Question:
I have the above tables in a database I'm designing right now, in MySQL. The primary purpose of the database is to create Bill Of Materials for a database and enforce revision control on these Bill Of Materials.
The Parts table follows Single Table Inheritance and has 3 different types of parts: Connectors, Terminals, Seals.
Brief Description Each Type
: These are automotive grade connectors used in the manufacturing of automotive wiring harnesses.
: A connector has crimped wires inserted into it. A Terminal is crimped onto a wire in order to create a solder-less joint. These terminals then mate with their counterparts when the connecter is mated with it's counterpart in a vehicle.
: These are special type of seals that are inserted onto the the wire in order to prevent water/dust getting through to the interconnection.
A connector can be used with multiple types of terminal and a terminal can also be used with multiple types of connectors.
The relationship between a connector and a seal is similar. A seal and terminal have no relationship.
What I'm aiming for:
1. If the user is browsing some part, I would like the view to show all it's related/associated parts. For instance, if Connector id 1 can be used with 5 different types of terminals, I would like all these terminals be shown in the view.
2. Similarly, when Terminal is being viewed, I would like all the different connectors that it can be used with shown as well.
3. Furthermore, a Connector can have substitute parts and I would like to relate that as well. This is a one-to-many relationship as a connector can have multiple substitutes.
4. And finally, a Connector can have multiple counter-parts and I would like these to be related as well.
I'm new to database design and I'm having trouble seeing the forest through the trees. Personally, I think I should ditch the Single Table idea and go with separate tables for Connectors, Seals and Terminals and draw up relationships between them.
That still answer how I can show substitutes and counter-part connectors.
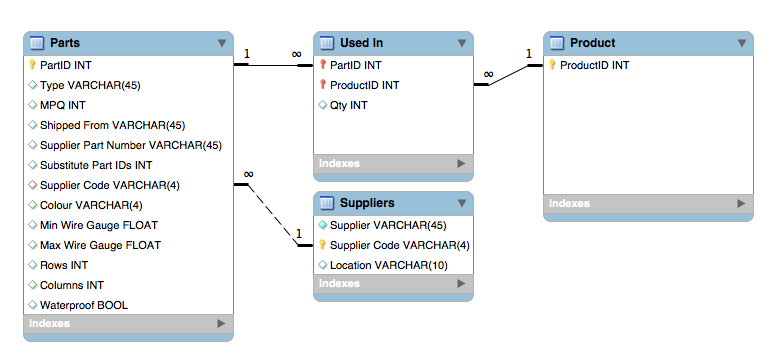
Answer: If you are looking for an alternative to single table inheritance, look up class table inheritance. In your case, this would mean four tables in place of parts: Parts, Connectors, Seals, and Terminals. If each of the last three tables use shared primary key off of the parts table, you'll enforce the 1-to-1 nature of the "is-a" relationship, but not the mutually exclusive feature.
More to the point, you have not modelled the relationships between parts and other parts that you outlined in your verbal description. Those relationships may be inherent in the BOMS you create, but they aren't obvious here. If you model those relationships, will it make the database more functional? I don't know, offhand.
If you are having trouble seeing the forest for the trees, it may be that you are trying to design the solution without having analyzed the problem. I have found it handy to analyze the subject matter using the ER model. This breaks the subject matter down into entities, relationships, and attributes, but doesn't say anything about table design. Hint: your model is a relational model, not an ER model, even though you use ER diagramming conventions. Again, in my experience, once I have an ER model that describes the problem, it's easy (although tedious) to devise a relational model that designs the solution.